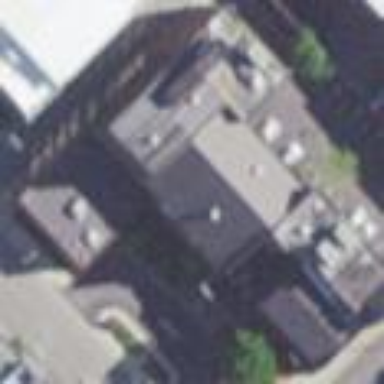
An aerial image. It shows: Theatre building.